Question: This is a continuation of my previous question <URL>.
---
## Background:
A recap of my situation: I have a Inproc COM Server written in Delphi from a 3rd party. One of the functions I call will display a error message dialog box if it traps a specific type of error. The issue is I am trying to process data in bulk, and the data source I am using is causing that error dialog to pop up a lot (thanks to the answer of my previous question it now auto closes and I was able to run it to completion, it would have shown the dialog box and required someone to press OK 9923 times). The process blocks till the message box is closed.
---
## Question:
I would like to have better logging of what the error dialog said. However any attempt to get get the body text of the dialog box has failed.

'''
//Snip
private void StartWindowListener()
{
//Queue the watcher on the message pump if we are not watching.
if (_watcherRunning == false)
{
_watcherRunning = true;
_dummyForm.BeginInvoke(new Action(() =>
{
_watcherRunning = false;
//If we are not inside the com object don't enumerate.
if (_insideCom == false) return;
// Enumerate windows to find dialogs
EnumThreadWndProc callback = new EnumThreadWndProc(CheckWindow);
EnumThreadWindows(GetCurrentThreadId(), callback, IntPtr.Zero);
GC.KeepAlive(callback);
}));
}
}
private bool CheckWindow(IntPtr hWnd, IntPtr lp)
{
// Checks if hWnd is the expected dialog
StringBuilder sb = new StringBuilder(260);
GetClassName(hWnd, sb, sb.Capacity);
if (sb.ToString() == "TMessageForm")
{
//This returns the dialog box's title
GetWindowText(hWnd, sb, sb.Capacity);
//This returns IntPtr.Zero
var hDialogText = GetDlgItem(hWnd, 0xFFFF);
if (hDialogText != IntPtr.Zero)
GetWindowText(hDialogText, sb, sb.Capacity);
//This returns a empty string
GetDlgItemText(hWnd, 0xFFFF, sb, sb.Capacity);
//Only sees the OK button.
IntPtr hCtl = IntPtr.Zero;
HashSet<IntPtr> seen = new HashSet<IntPtr>();
while ((hCtl = GetNextDlgGroupItem(hWnd, hCtl, false)) != IntPtr.Zero)
{
//When we see the same control twice, break out of the loop.
if (seen.Add(hCtl) == false)
break;
GetClassName(hCtl, sb, sb.Capacity);
SendMessage(hCtl, WM_GETTEXT, sb.Capacity, sb)
//Close the dialog by sending WM_CLOSE to the window
SendMessage(hWnd, WM_CLOSE, IntPtr.Zero, IntPtr.Zero);
}
//Snip...
}
return true;
}
//Snip...
// P/Invoke declarations
const int WM_CLOSE = 0x0010;
private delegate bool EnumThreadWndProc(IntPtr hWnd, IntPtr lp);
[DllImport("user32.dll")]
private static extern bool EnumThreadWindows(int tid, EnumThreadWndProc callback, IntPtr lp);
[DllImport("user32.dll")]
private static extern int GetClassName(IntPtr hWnd, StringBuilder buffer, int buflen);
[DllImport("user32.dll")]
private static extern IntPtr SendMessage(IntPtr hWnd, int msg, IntPtr wp, IntPtr lp);
[DllImport("kernel32.dll")]
private static extern int GetCurrentThreadId();
'''
I thought I may have been interrupting the dialog before it gets to add the text to it (it is not fully painted yet when I break in the above code). However putting a 'Application.DoEvents' inside StartWindowListener before it starts the enumeration allows the dialog box to fully paint but I still get the same results as I posted with the above code.
Doing a Ctrl-C works correctly on the dialog box so I could use that in a pinch, but being that I have to repeat this 9923 times I would like to avoid using that programmatically.
Is there any other methods I can try to get the text from the Message box?
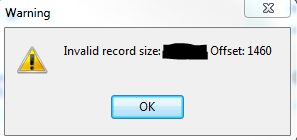
Answer: Thanks to <URL> to intercept the Windows API calls and I am now able to grab the text I care about.
'''
////It appears that DrawText always calls DrawTextEx so it is getting intercepted twice.
//// Only need to hook DrawTextEx
static EasyHook.LocalHook _drawTextExAHook;
//Snip...
public override void Run()
{
//Snip...
IntPtr drawTextExAPtr = EasyHook.LocalHook.GetProcAddress("user32", "DrawTextExA");
_drawTextExAHook = EasyHook.LocalHook.Create(drawTextExAPtr, new DrawTextExDelegate(DrawTextEx_Hooked), null);
//The COM stuff must be run in a STA Thread so we can intercept the message boxes that it throws up.
var staThread = new Thread(() =>
{
try
{
var threadID = new[] { GetCurrentThreadId() };
//Enable the hook on the current thread.
_drawTextExAHook.ThreadACL.SetInclusiveACL(threadID);
//Tell the dummy form to start ComThread
_dummyForm = new DummyForm(ComThread);
Application.Run(_dummyForm);
}
finally
{
if(_drawTextExAHook != null)
_drawTextExAHook.Dispose();
}
});
staThread.SetApartmentState(ApartmentState.STA);
staThread.Name = "Com Thread";
staThread.Start();
//Wait for the Com Thread to finish.
staThread.Join();
}
//Snip...
private delegate int DrawTextExDelegate(IntPtr hdc, string lpchText, int cchText,
ref Rect lprc, uint dwDTFormat, ref DRAWTEXTPARAMS lpDTParams);
private int DrawTextEx_Hooked(IntPtr hdc, string lpchText, int cchText, ref Rect lprc,
uint dwDTFormat, ref DRAWTEXTPARAMS lpDTParams)
{
LogErrorText(lpchText);
return DrawTextEx(hdc, lpchText, cchText, ref lprc, dwDTFormat, ref lpDTParams);
}
[DllImport("user32.dll")]
static extern int DrawTextEx(IntPtr hdc, string lpchText, int cchText,
ref Rect lprc, uint dwDTFormat, ref DRAWTEXTPARAMS lpDTParams);
'''